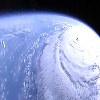
Label: cloud